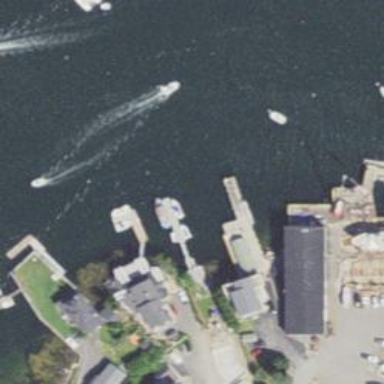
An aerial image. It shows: Man-made pier.